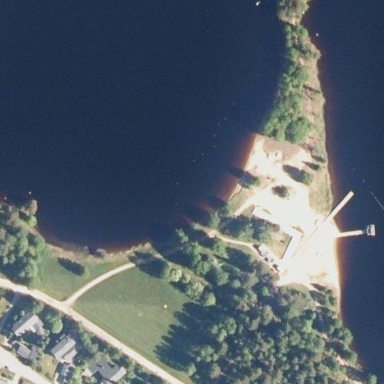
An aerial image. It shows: Beach area suitable for swimming.